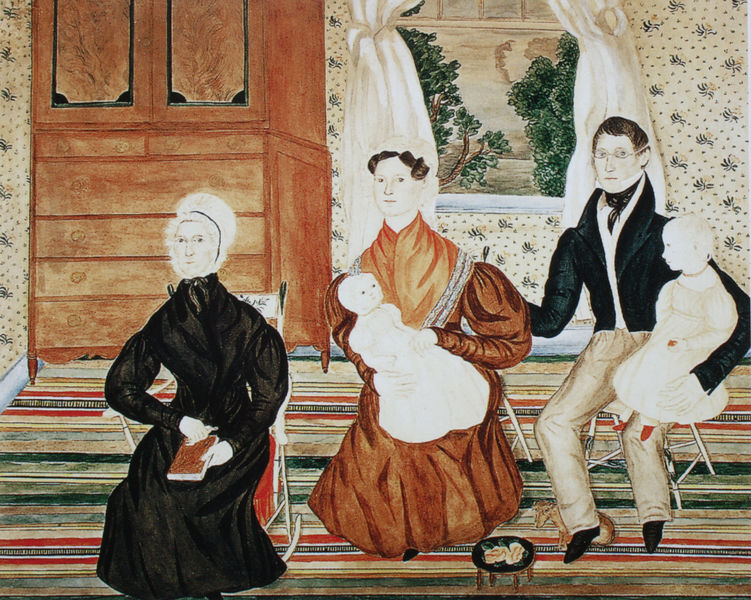
Titel: Die Talcott Familie
Künstler: Deborah Goldsmith
Standort: Williamsburg (Virginia)
Institution: Abby Aldrich Rockefeller Folk Art Center
Schlagwörter: baum, blau, gemälde, gruppe, himmel, mann, weiß, bäume, frauen, grün, landschaft, menschen, ocker, sitzen, braun, fenster, frau, grau, hell, hintergrund, kleid, kleider, licht, orange, raum, schwarz, stuhl, stühle, tisch, tür, zeichnung, zimmer, ausblick, blick, dame, haus, hund, rot, tier, tuch, haube, muster, naive malerei, ornament, teppich, hose, augen, falten, kragen, bildnis, herr, innenraum, portrait, porträt, vorhang, büsche, flach, sträucher, boden, auge, interieur, sitzend, eltern, familie, kind, mutter, vater, puffärmel, genre, kinder, beine, schrank, wohnzimmer, man, hosen, naiv, baby, laden, dielen, hocker, schemel, gardine, gardinen, tapete, vorhänge, weiber, gestreift, streifen, faltenwurf, stola, katze, offen, buch, babys, brille, hauben, fußbank, schuh, kunst, kleinkind, kasten, ornamental, schubladen, stuhlbein, schaukelstuhl, familienbild, teppicht, taufe, oma, babies, familien, primitiv, geburt, großmutter, säugling, naive kunst, biedermaier, schwiegermutter, mama, papa, ome, schauckelstuhl, streifenteppich, rate, 19. jahrhundert, 4, wackelstuhl, bäby